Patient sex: M
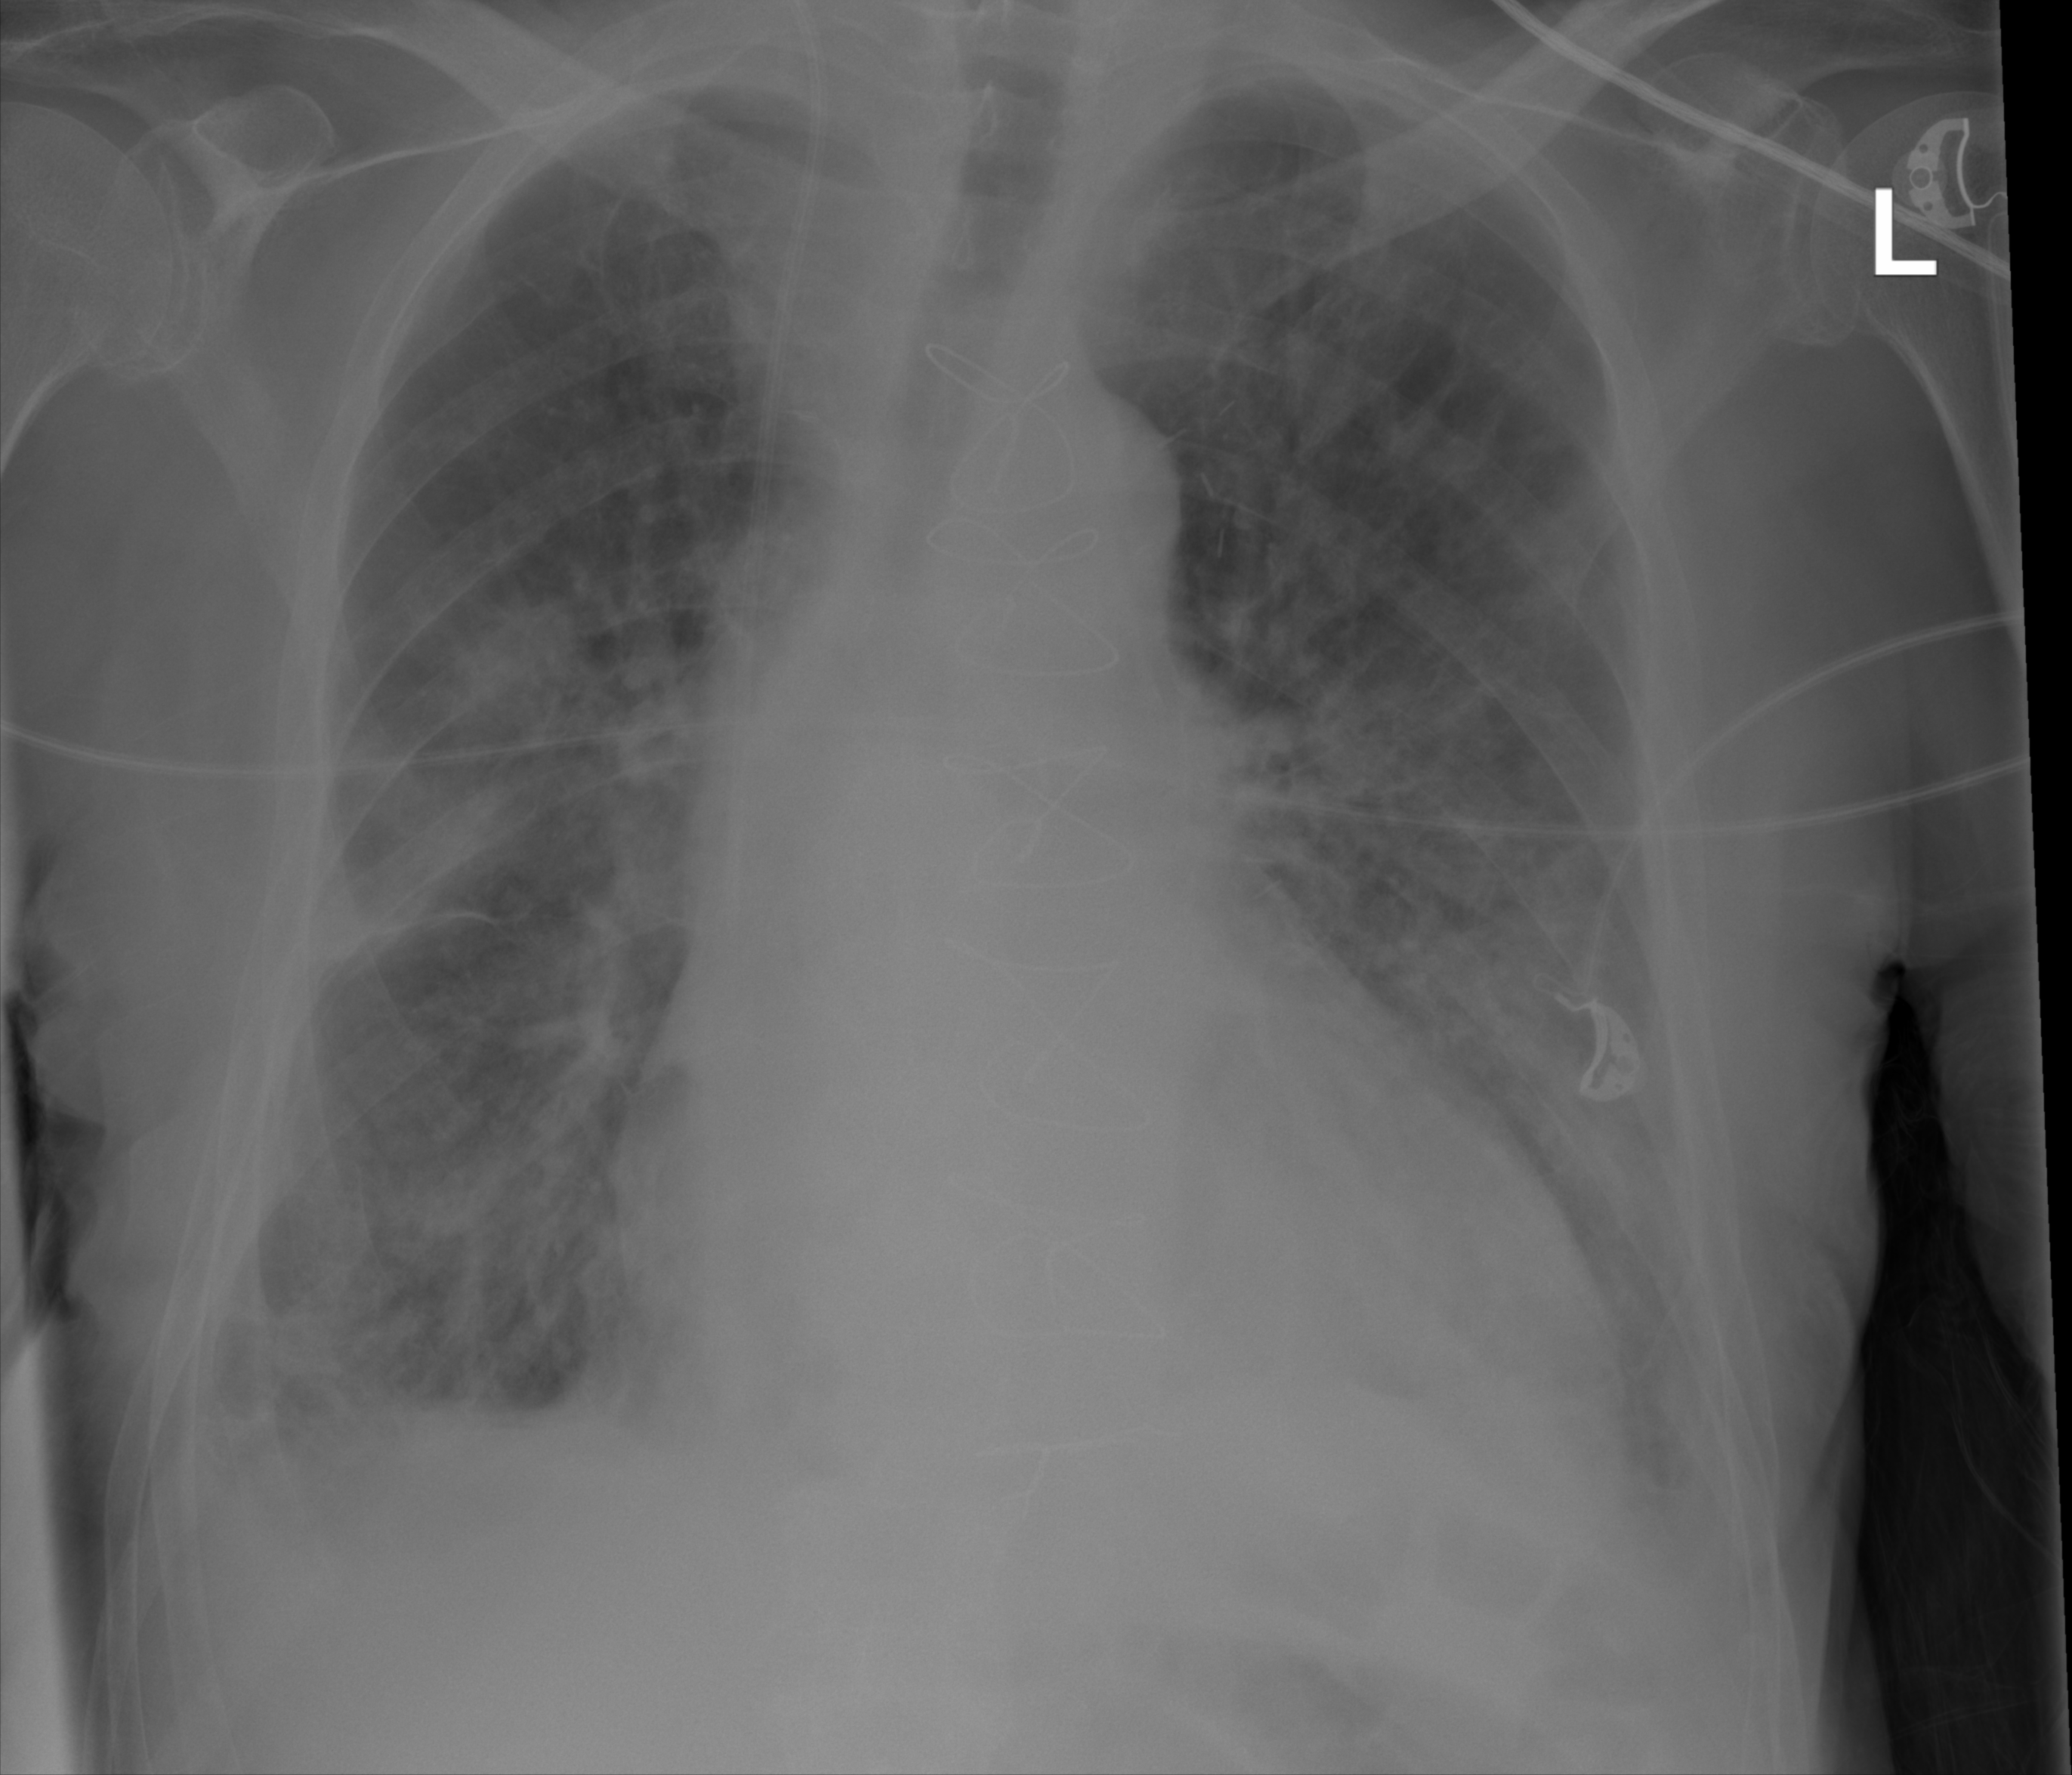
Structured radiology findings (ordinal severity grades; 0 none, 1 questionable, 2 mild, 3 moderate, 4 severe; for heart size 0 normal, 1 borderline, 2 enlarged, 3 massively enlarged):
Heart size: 2
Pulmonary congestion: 0
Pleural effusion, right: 2
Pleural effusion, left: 2
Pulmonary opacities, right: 2
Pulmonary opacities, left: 2
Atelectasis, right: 2
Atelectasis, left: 2